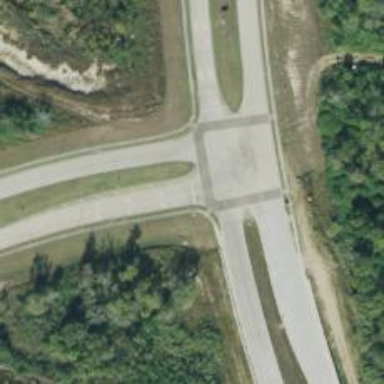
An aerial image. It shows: Road with stop sign.